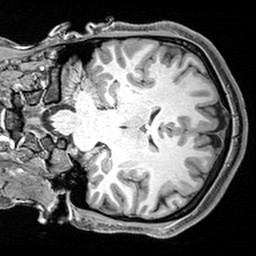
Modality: T1w
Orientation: coronal
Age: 21
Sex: female
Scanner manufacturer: siemens
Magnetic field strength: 3 T
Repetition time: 2.4 s
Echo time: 0.0022 s